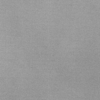
Label: dusty